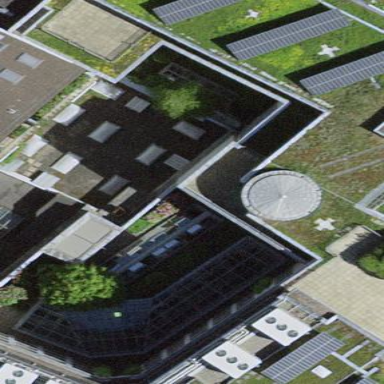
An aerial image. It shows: Office building.